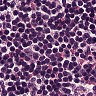
Metastatic tissue present: no